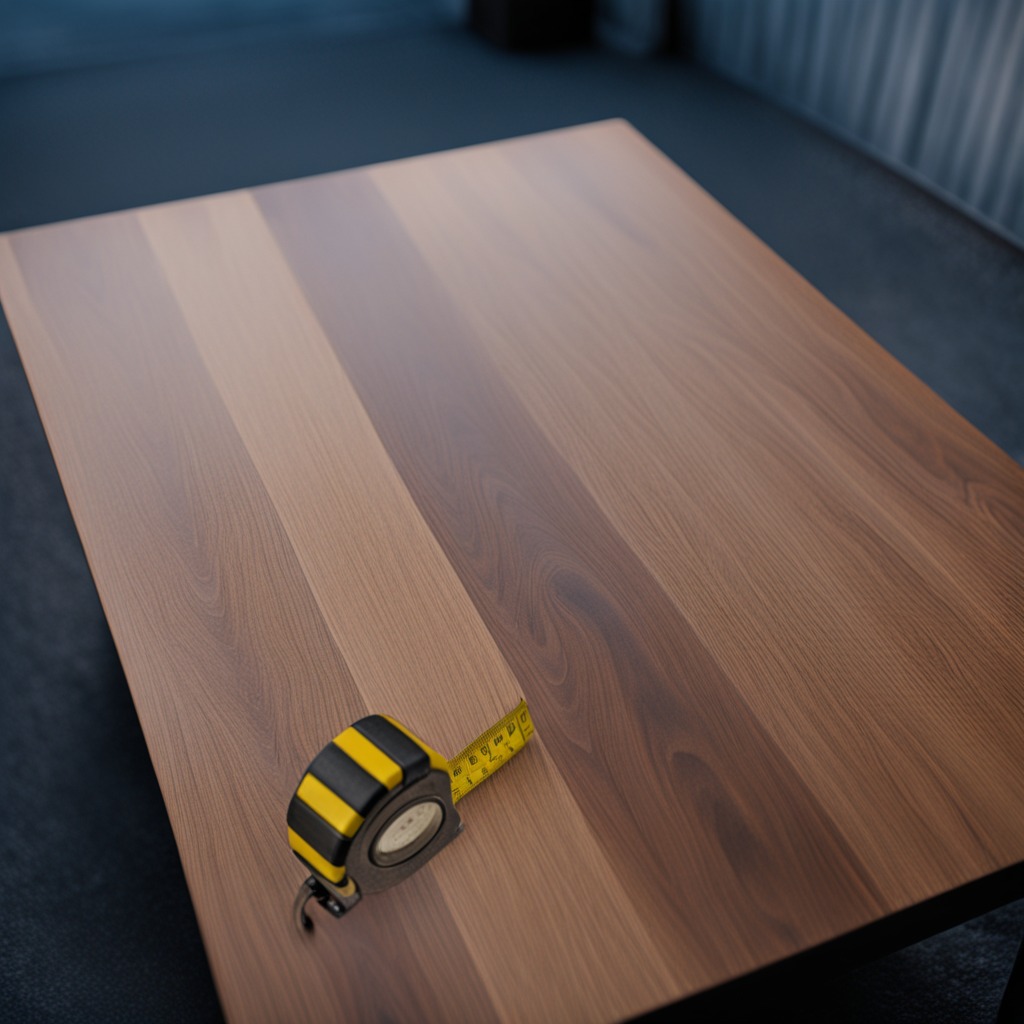
A measuring tape is lying on the table.